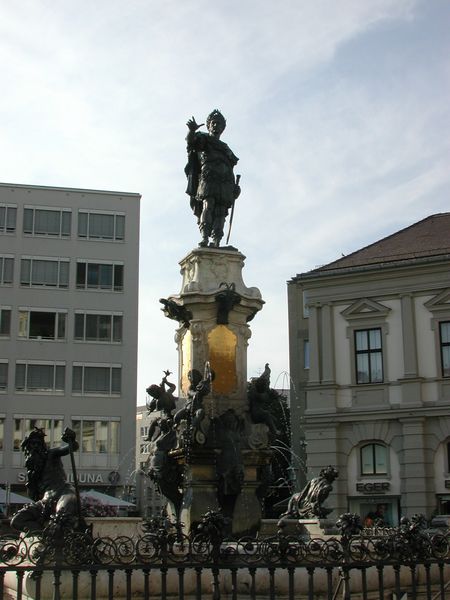
Titel: Augustusbrunnen
Künstler: Hubert Gerhard
Standort: Augsburg, Maximilianstraße (EU - D - B)
Schlagwörter: hand, himmel, mann, wasser, wolken, stadt, geste, marmor, säule, gebäude, haus, zaun, architektur, sockel, stein, häuser, gitter, figur, gold, renaissance, brunnen, bassin, engel, skulptur, springbrunnen, statue, stab, mauer, platz, figuren, kaiser, könig, bildhauerei, bronze, plastik, foto, fotografie, schmiedeeisen, denkmal, becken, schwert, plakette, herrscher, kunst, lorbeerkranz, mythologie, wappen, skulpturen, statuen, mauern, erhoben, putten, allegorien, kunsthandwerk, wasserspeier, flüsse, augustus, cäsar, augsburg, eisenzaun, personifikationen, neptun, wasserspiele, öffentlicher raum, vries, vreis